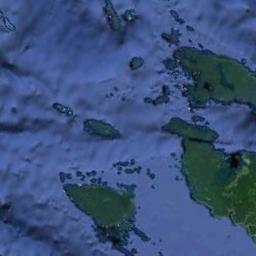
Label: island